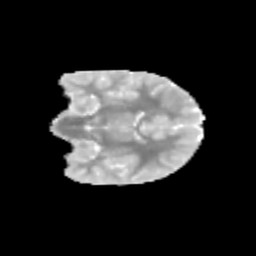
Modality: MD
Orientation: coronal
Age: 11
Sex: female
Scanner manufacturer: siemens
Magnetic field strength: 3 T
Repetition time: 3.8 s
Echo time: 0.07 s